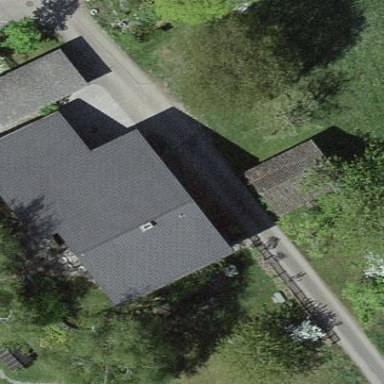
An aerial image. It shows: Residential building.